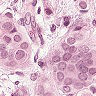
Metastatic tissue present: yes